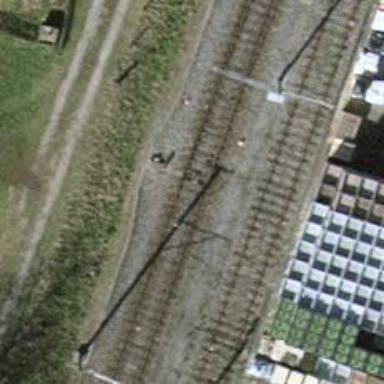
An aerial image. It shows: Railway switch.